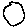
Label: circle